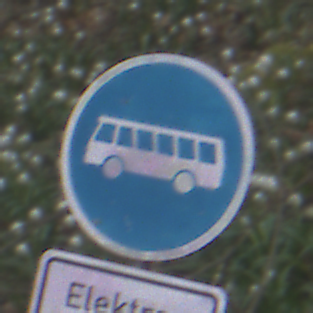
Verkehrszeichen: Busssonderstreifen
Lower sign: BesondereFahrzeugeUndTransportgueter11
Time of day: MorningAfternoon
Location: Outdoor (Nature)
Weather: PartlyCloudy
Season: NotSpecified
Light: Natural